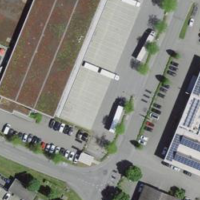
EUNIS habitat code: 54
Species observed at this site:
Lamium galeobdolon